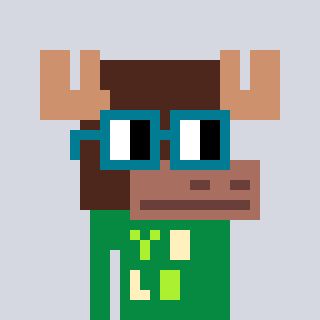
a pixel art character with square dark green glasses, a moose-shaped head and a green-colored body on a cool background